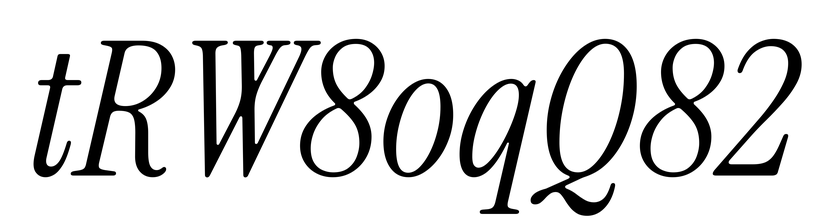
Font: InstrumentSerif-Italic